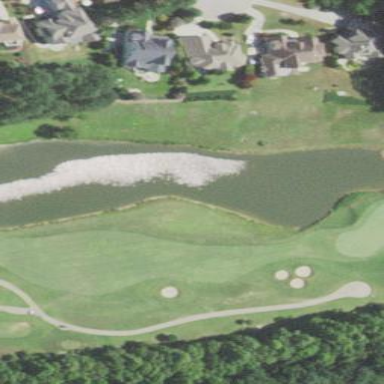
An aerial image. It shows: Area with grass used as rough in golf course.